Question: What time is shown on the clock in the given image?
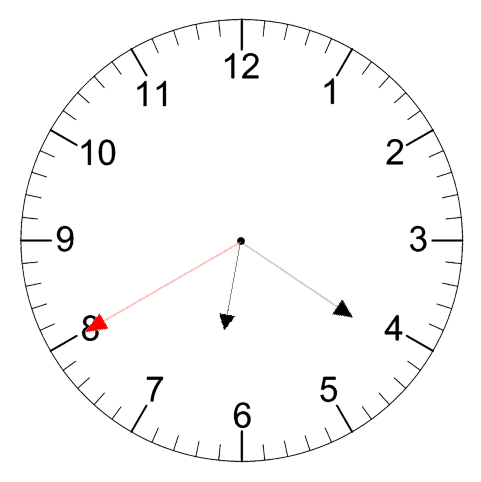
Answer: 06:20:40